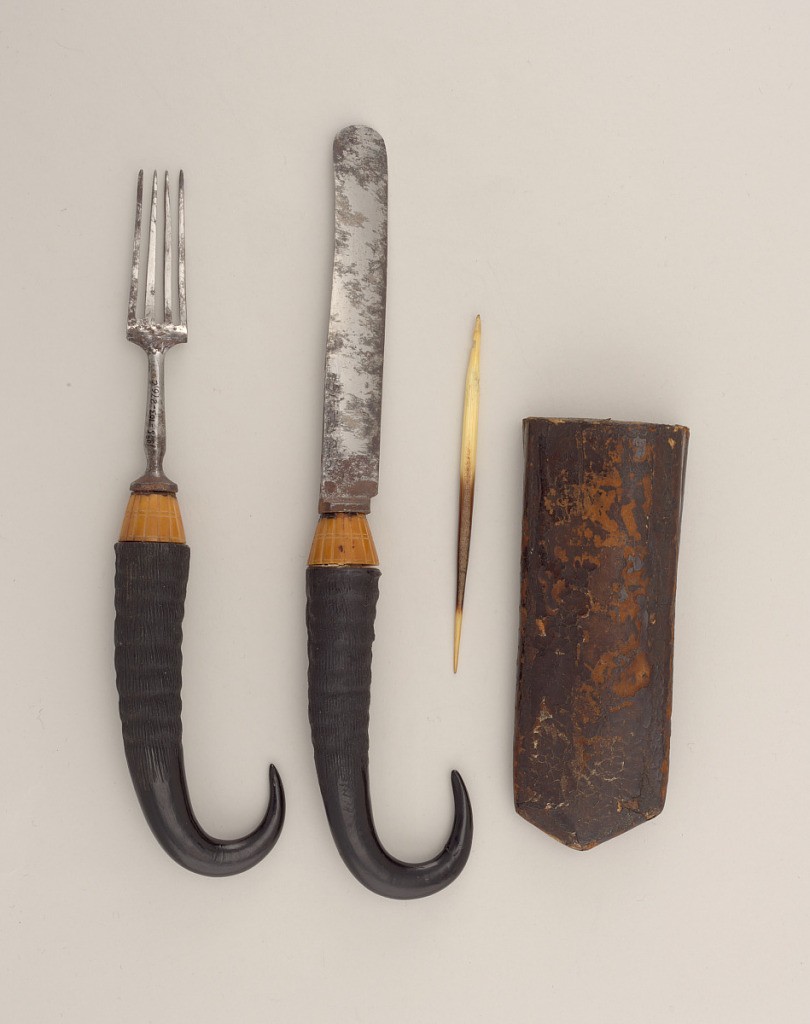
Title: fork
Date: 19th century
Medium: steel, ibex horn, horn
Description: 1985-103-276-a: Flat paper case for five implements covered with s...;     1985-103-276-b: Straight-sided blade with rounded ends, rounded bo...;     1985-103-276-c: Four tined fork, waisted shoulder, baluster-shaped...;     1985-103-276-d: Toothpick tapering towards both ends.50